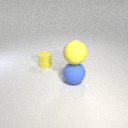
small yellow rubber cylinder behind large blue rubber sphere